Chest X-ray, PA view. Patient: 38 years old, sex F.
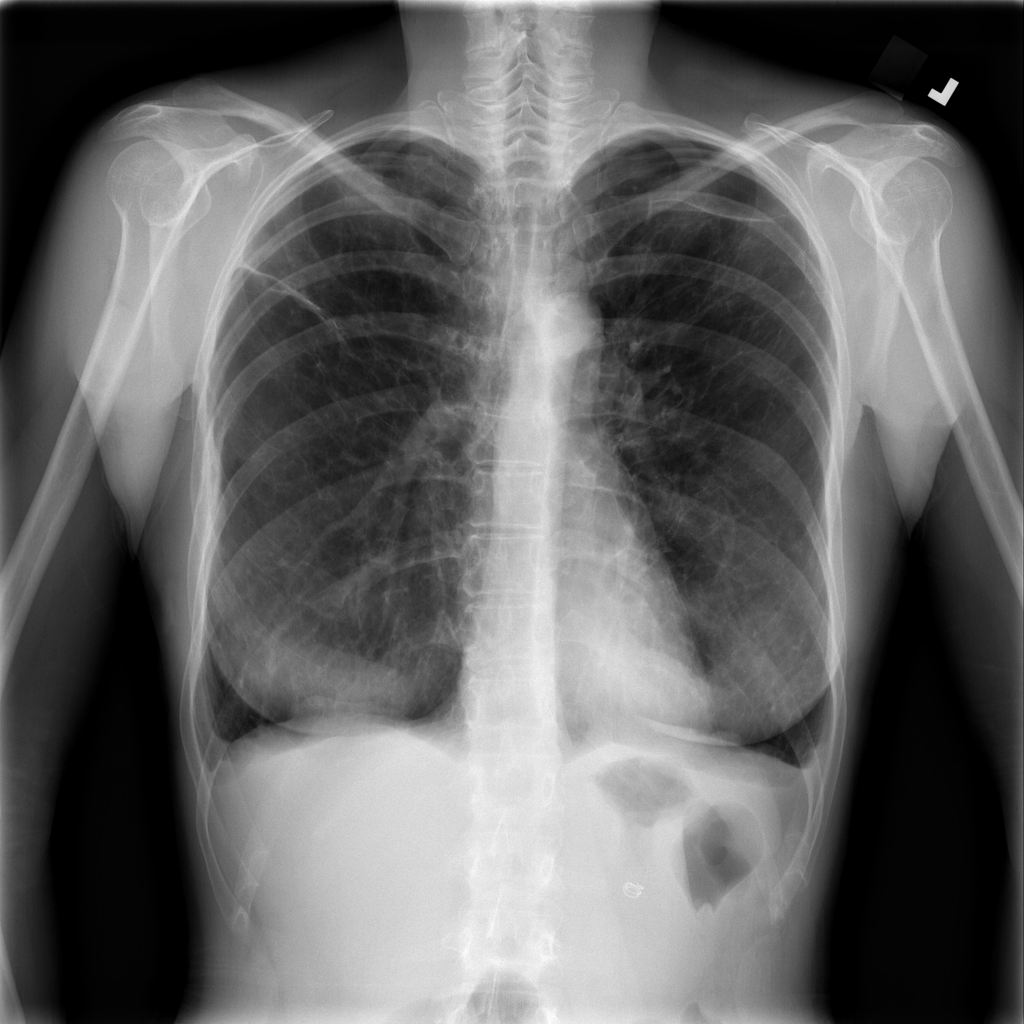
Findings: Pneumothorax